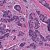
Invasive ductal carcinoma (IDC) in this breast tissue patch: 1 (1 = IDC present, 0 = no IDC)